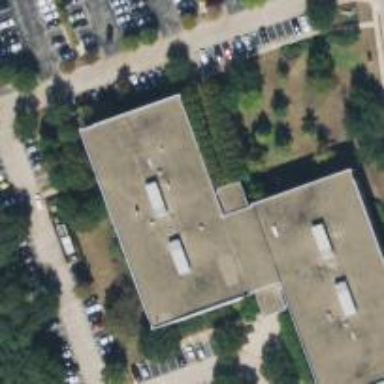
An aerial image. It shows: Office building.